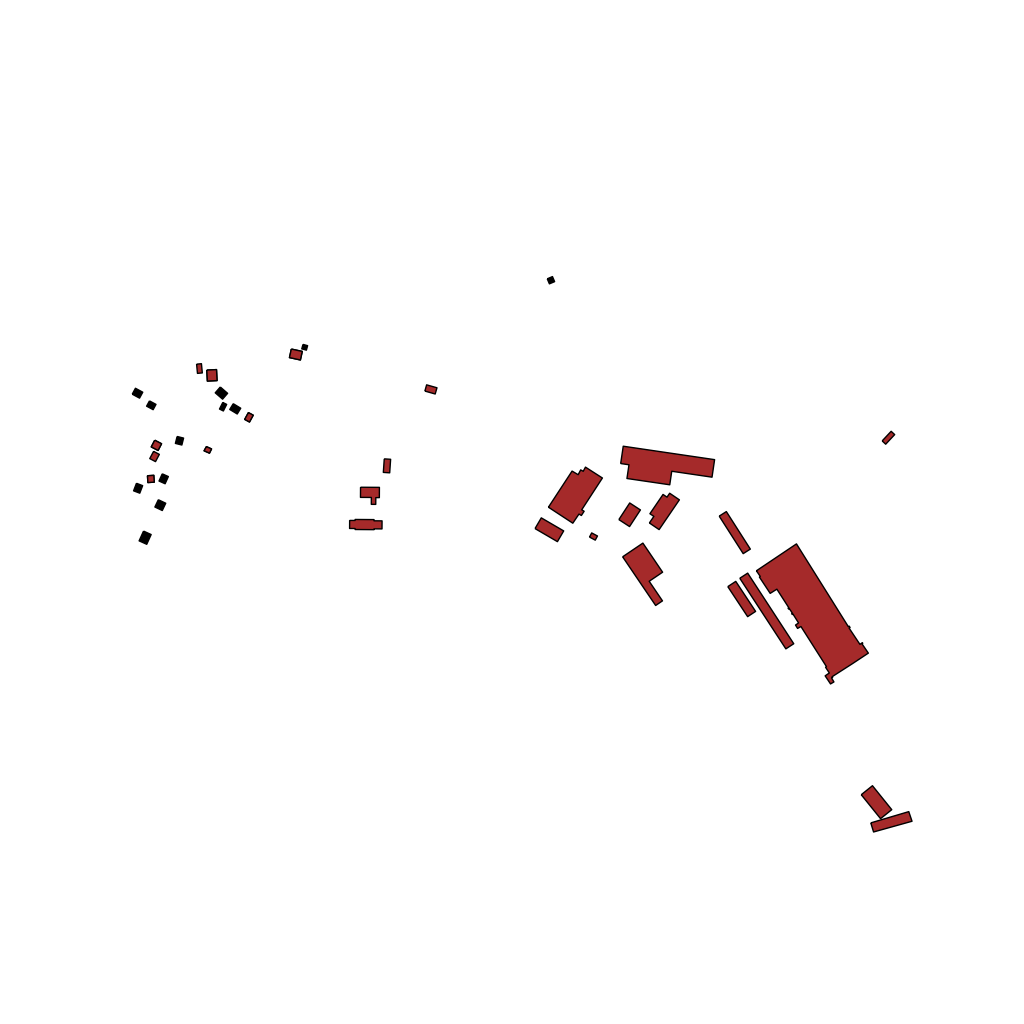
Tags: overhead vector_map, industrial, recreation, residential, individual_rise, low_rise, density_1, Building, Facility, 1.0 km²